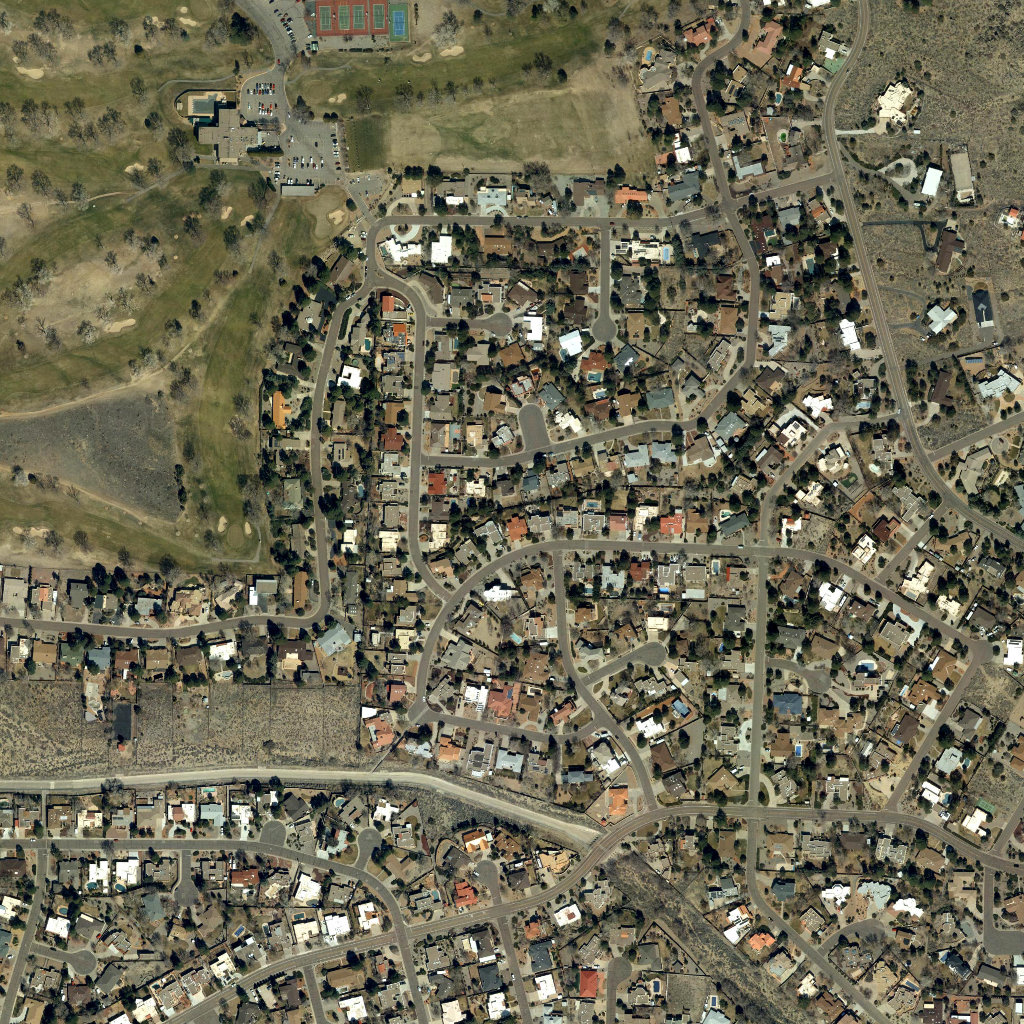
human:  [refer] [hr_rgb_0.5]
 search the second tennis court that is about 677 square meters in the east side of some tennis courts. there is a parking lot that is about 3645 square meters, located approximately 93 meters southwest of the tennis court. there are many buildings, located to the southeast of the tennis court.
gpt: <box>[[36, 0, 37, 3, 0]]</box>

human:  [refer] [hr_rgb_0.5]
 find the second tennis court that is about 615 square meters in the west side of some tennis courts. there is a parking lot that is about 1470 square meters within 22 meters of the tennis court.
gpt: <box>[[32, 0, 34, 3, 0]]</box>

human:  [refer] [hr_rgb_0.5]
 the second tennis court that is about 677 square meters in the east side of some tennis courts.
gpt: <box>[[36, 0, 37, 3, 0]]</box>